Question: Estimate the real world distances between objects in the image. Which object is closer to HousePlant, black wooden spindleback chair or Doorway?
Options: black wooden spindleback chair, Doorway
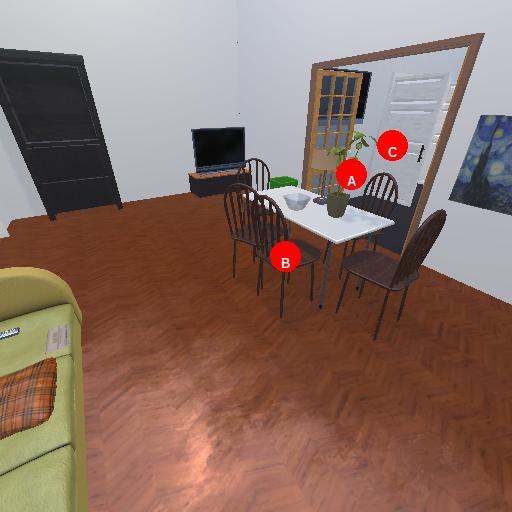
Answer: black wooden spindleback chair